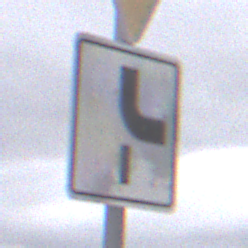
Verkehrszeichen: VerlaufVorfahrtsstrasse10
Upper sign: VorfahrtGewaehren
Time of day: Midday
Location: Outdoor (Nature)
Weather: Overcast
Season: NotSpecified
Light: Natural